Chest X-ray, AP view. Patient: 24 years old, sex F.
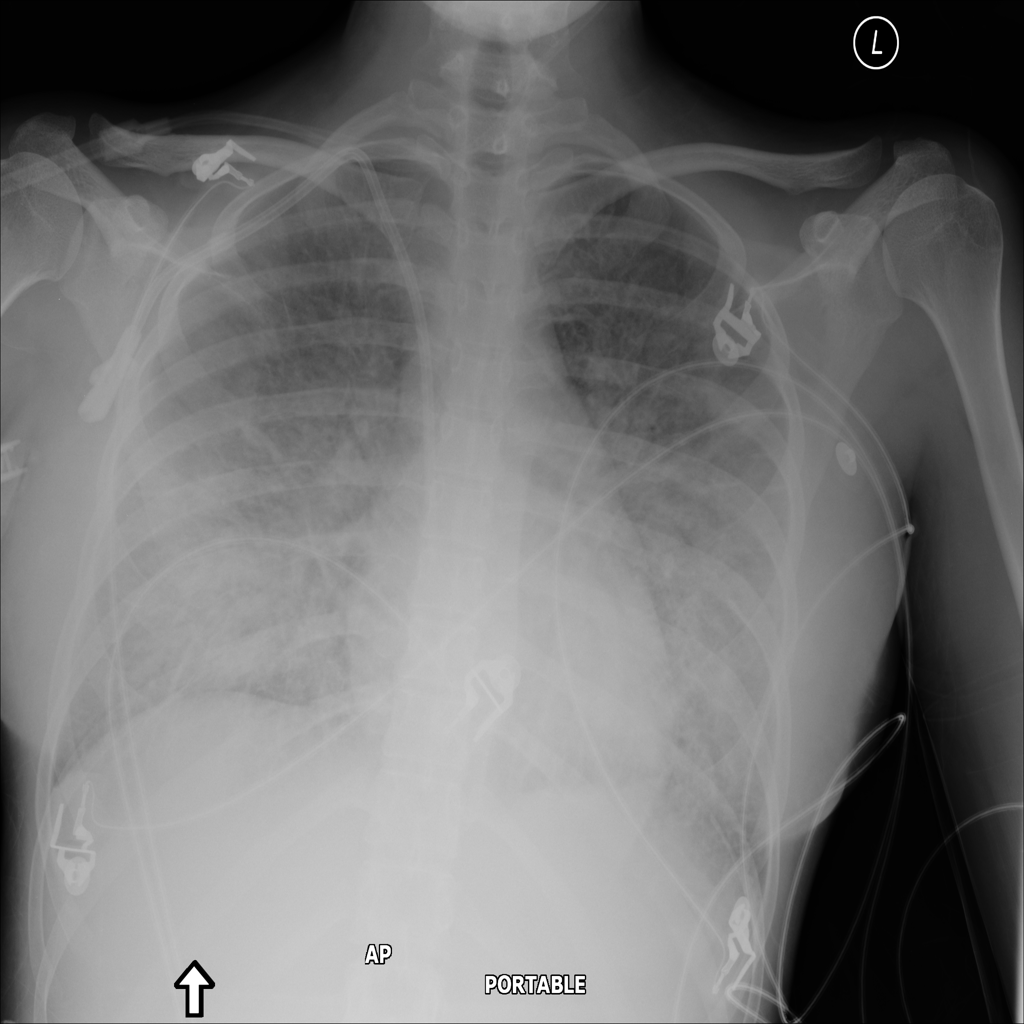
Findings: Edema, Infiltration